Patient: sex M, age 76
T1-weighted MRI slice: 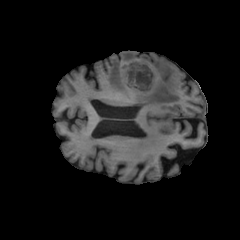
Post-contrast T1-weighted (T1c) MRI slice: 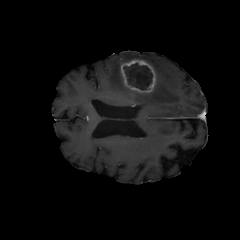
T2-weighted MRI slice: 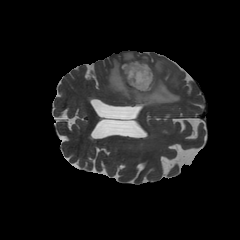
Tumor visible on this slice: yes
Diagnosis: Glioblastoma, IDH-wildtype
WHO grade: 4